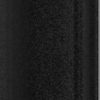
Label: dusty